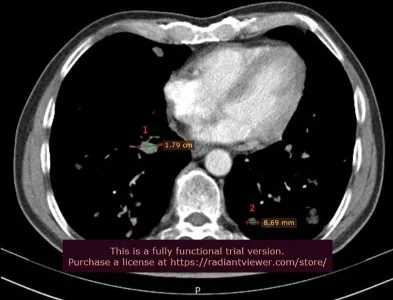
(A-C): Thoracic CT after the completion of 6 treatment courses, showing SD in the lung (August 2021).
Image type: radiology (ct)